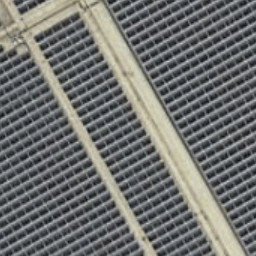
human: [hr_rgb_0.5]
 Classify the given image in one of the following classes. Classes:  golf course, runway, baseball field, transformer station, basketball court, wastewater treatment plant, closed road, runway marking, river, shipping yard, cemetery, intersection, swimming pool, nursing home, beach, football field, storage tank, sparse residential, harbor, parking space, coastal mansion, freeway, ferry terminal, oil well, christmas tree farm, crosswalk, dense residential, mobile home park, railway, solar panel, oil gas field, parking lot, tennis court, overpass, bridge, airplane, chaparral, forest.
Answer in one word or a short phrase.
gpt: solar panel